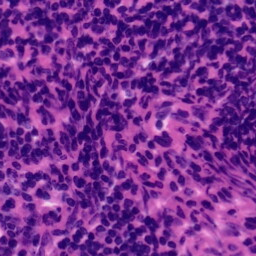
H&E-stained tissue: Tonsil